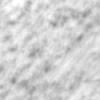
Label: no_change